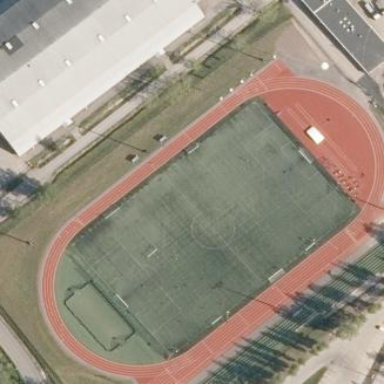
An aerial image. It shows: Athletics pitch designated for leisure land.